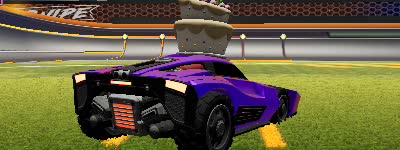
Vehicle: breakout